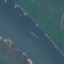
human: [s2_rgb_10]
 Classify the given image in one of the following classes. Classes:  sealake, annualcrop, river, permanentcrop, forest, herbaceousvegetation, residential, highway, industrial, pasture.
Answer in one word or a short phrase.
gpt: River